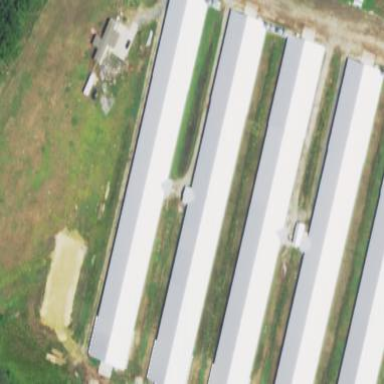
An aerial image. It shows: Farm auxiliary building.